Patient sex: M
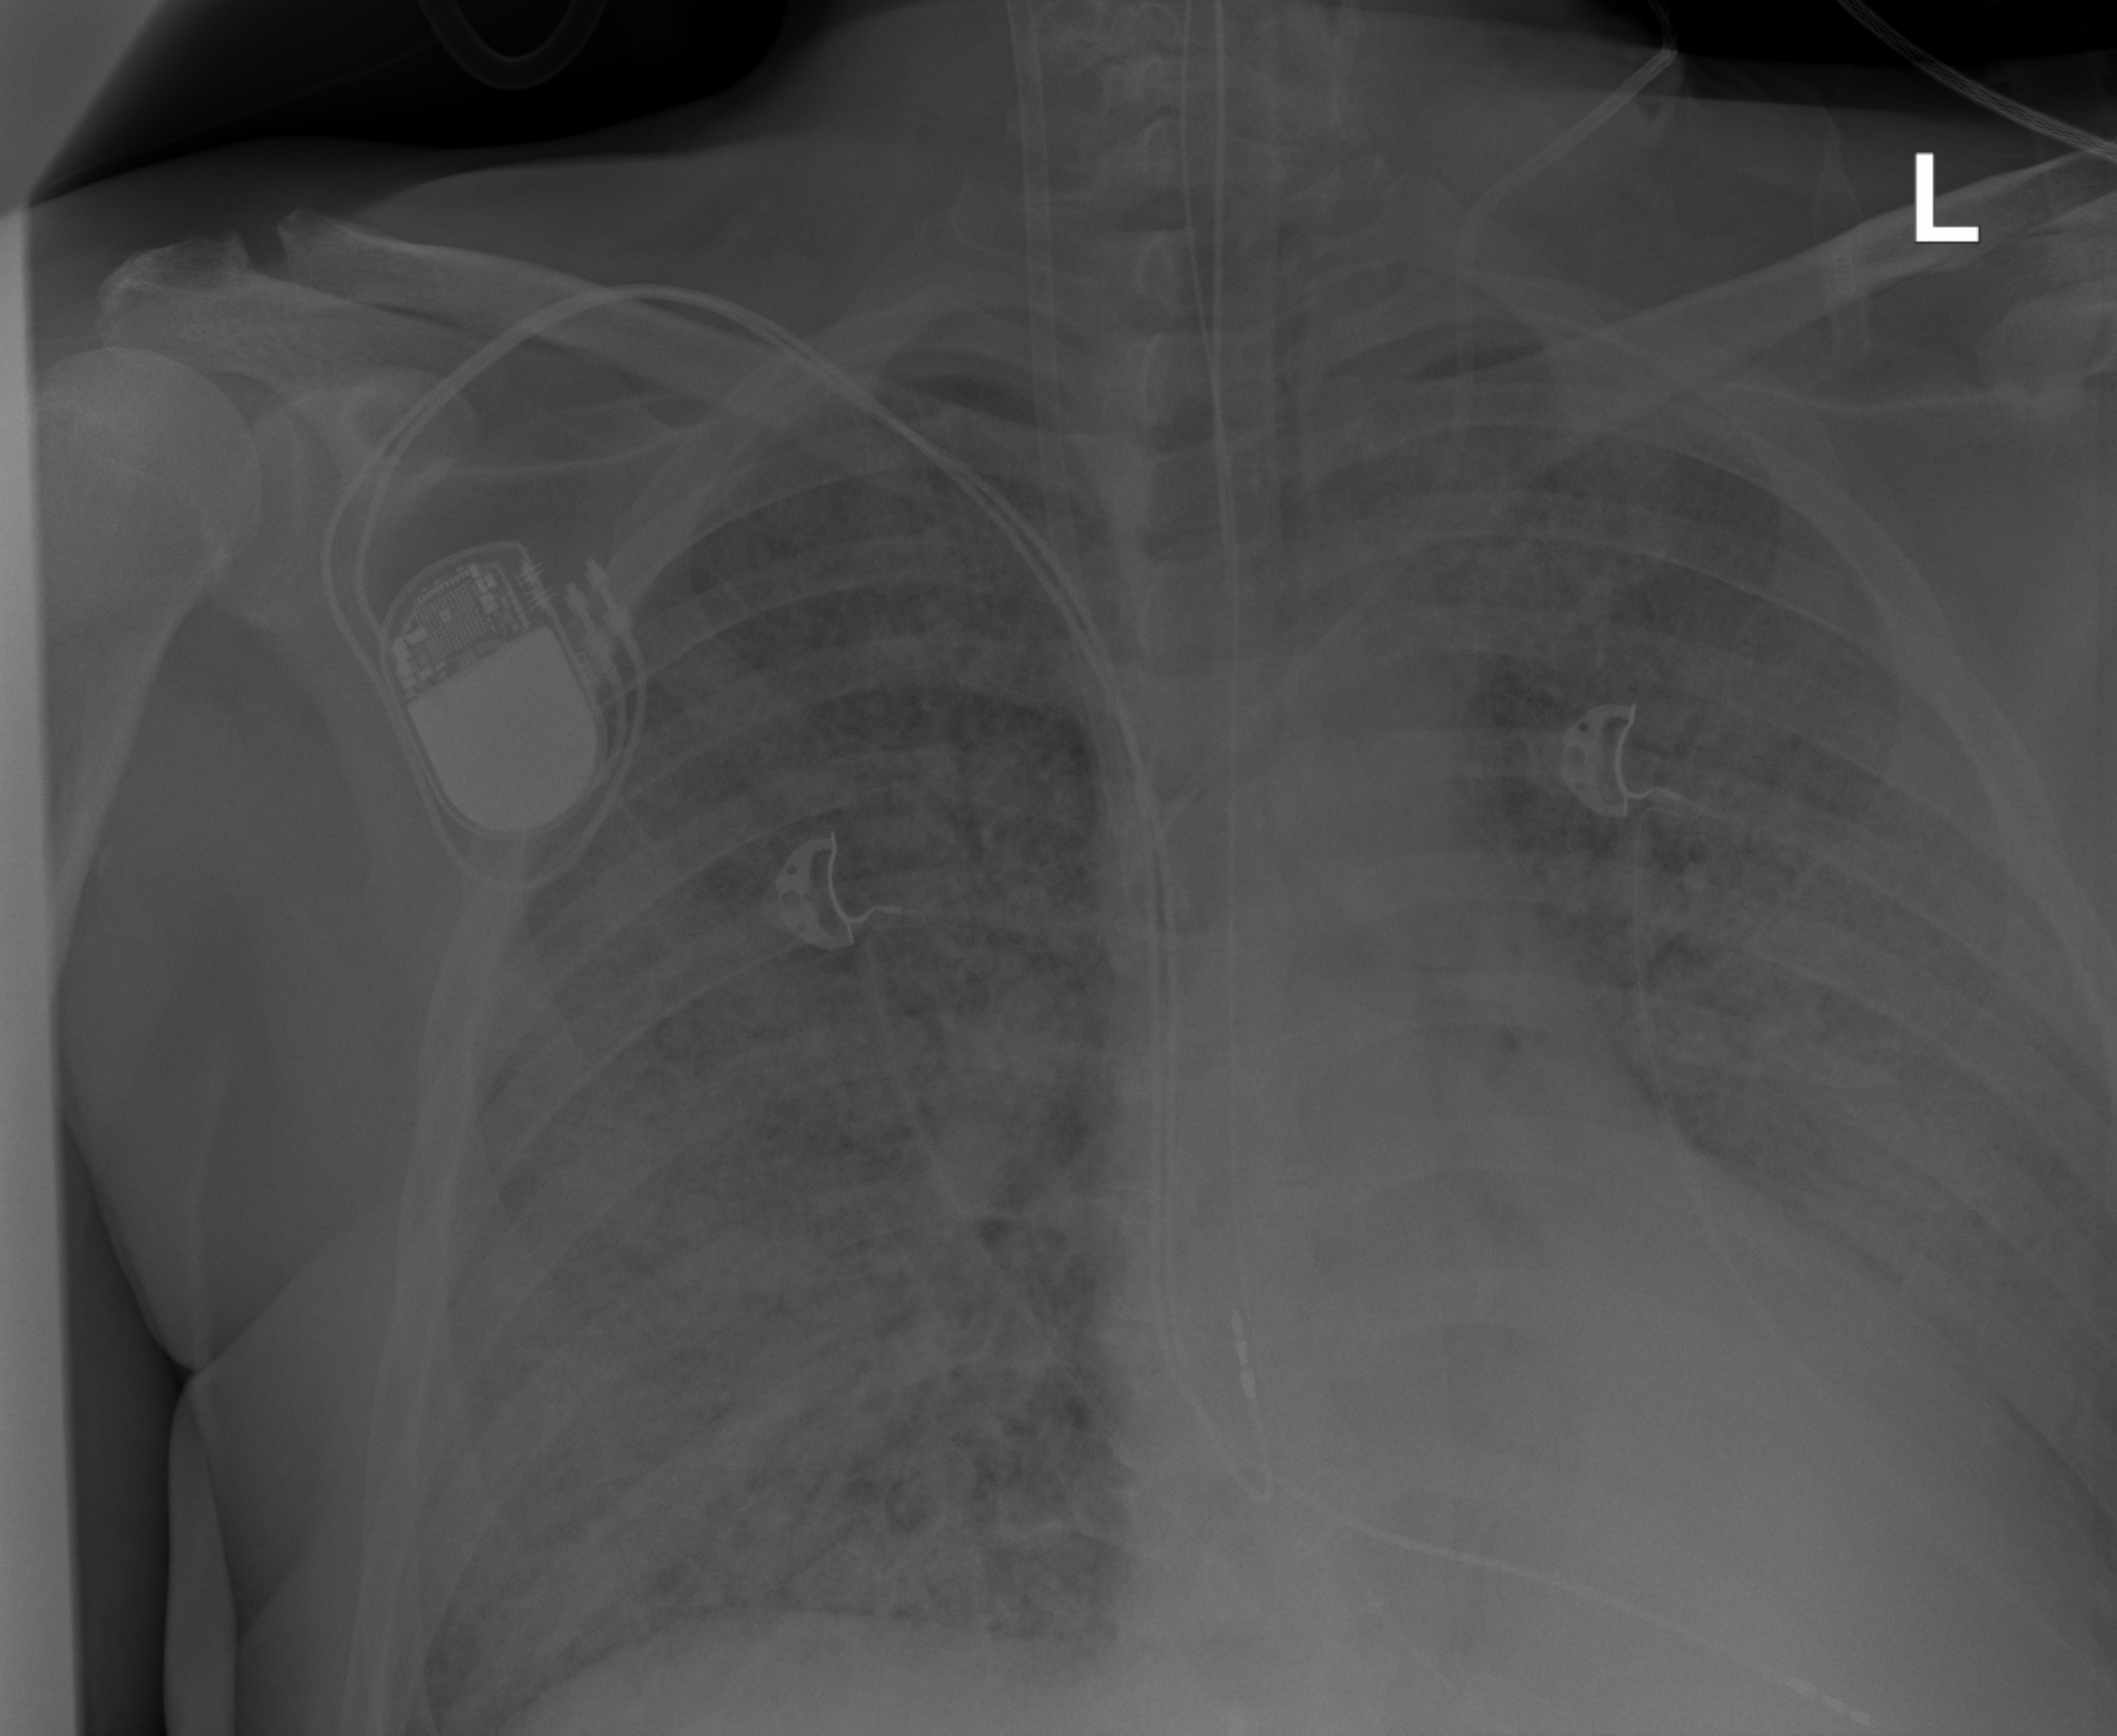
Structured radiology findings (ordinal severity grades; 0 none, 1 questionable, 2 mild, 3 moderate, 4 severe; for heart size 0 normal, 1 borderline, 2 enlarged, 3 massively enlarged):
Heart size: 0
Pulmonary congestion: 0
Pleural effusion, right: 0
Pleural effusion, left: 0
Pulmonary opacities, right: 4
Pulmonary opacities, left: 4
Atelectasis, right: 4
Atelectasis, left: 4